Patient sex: M
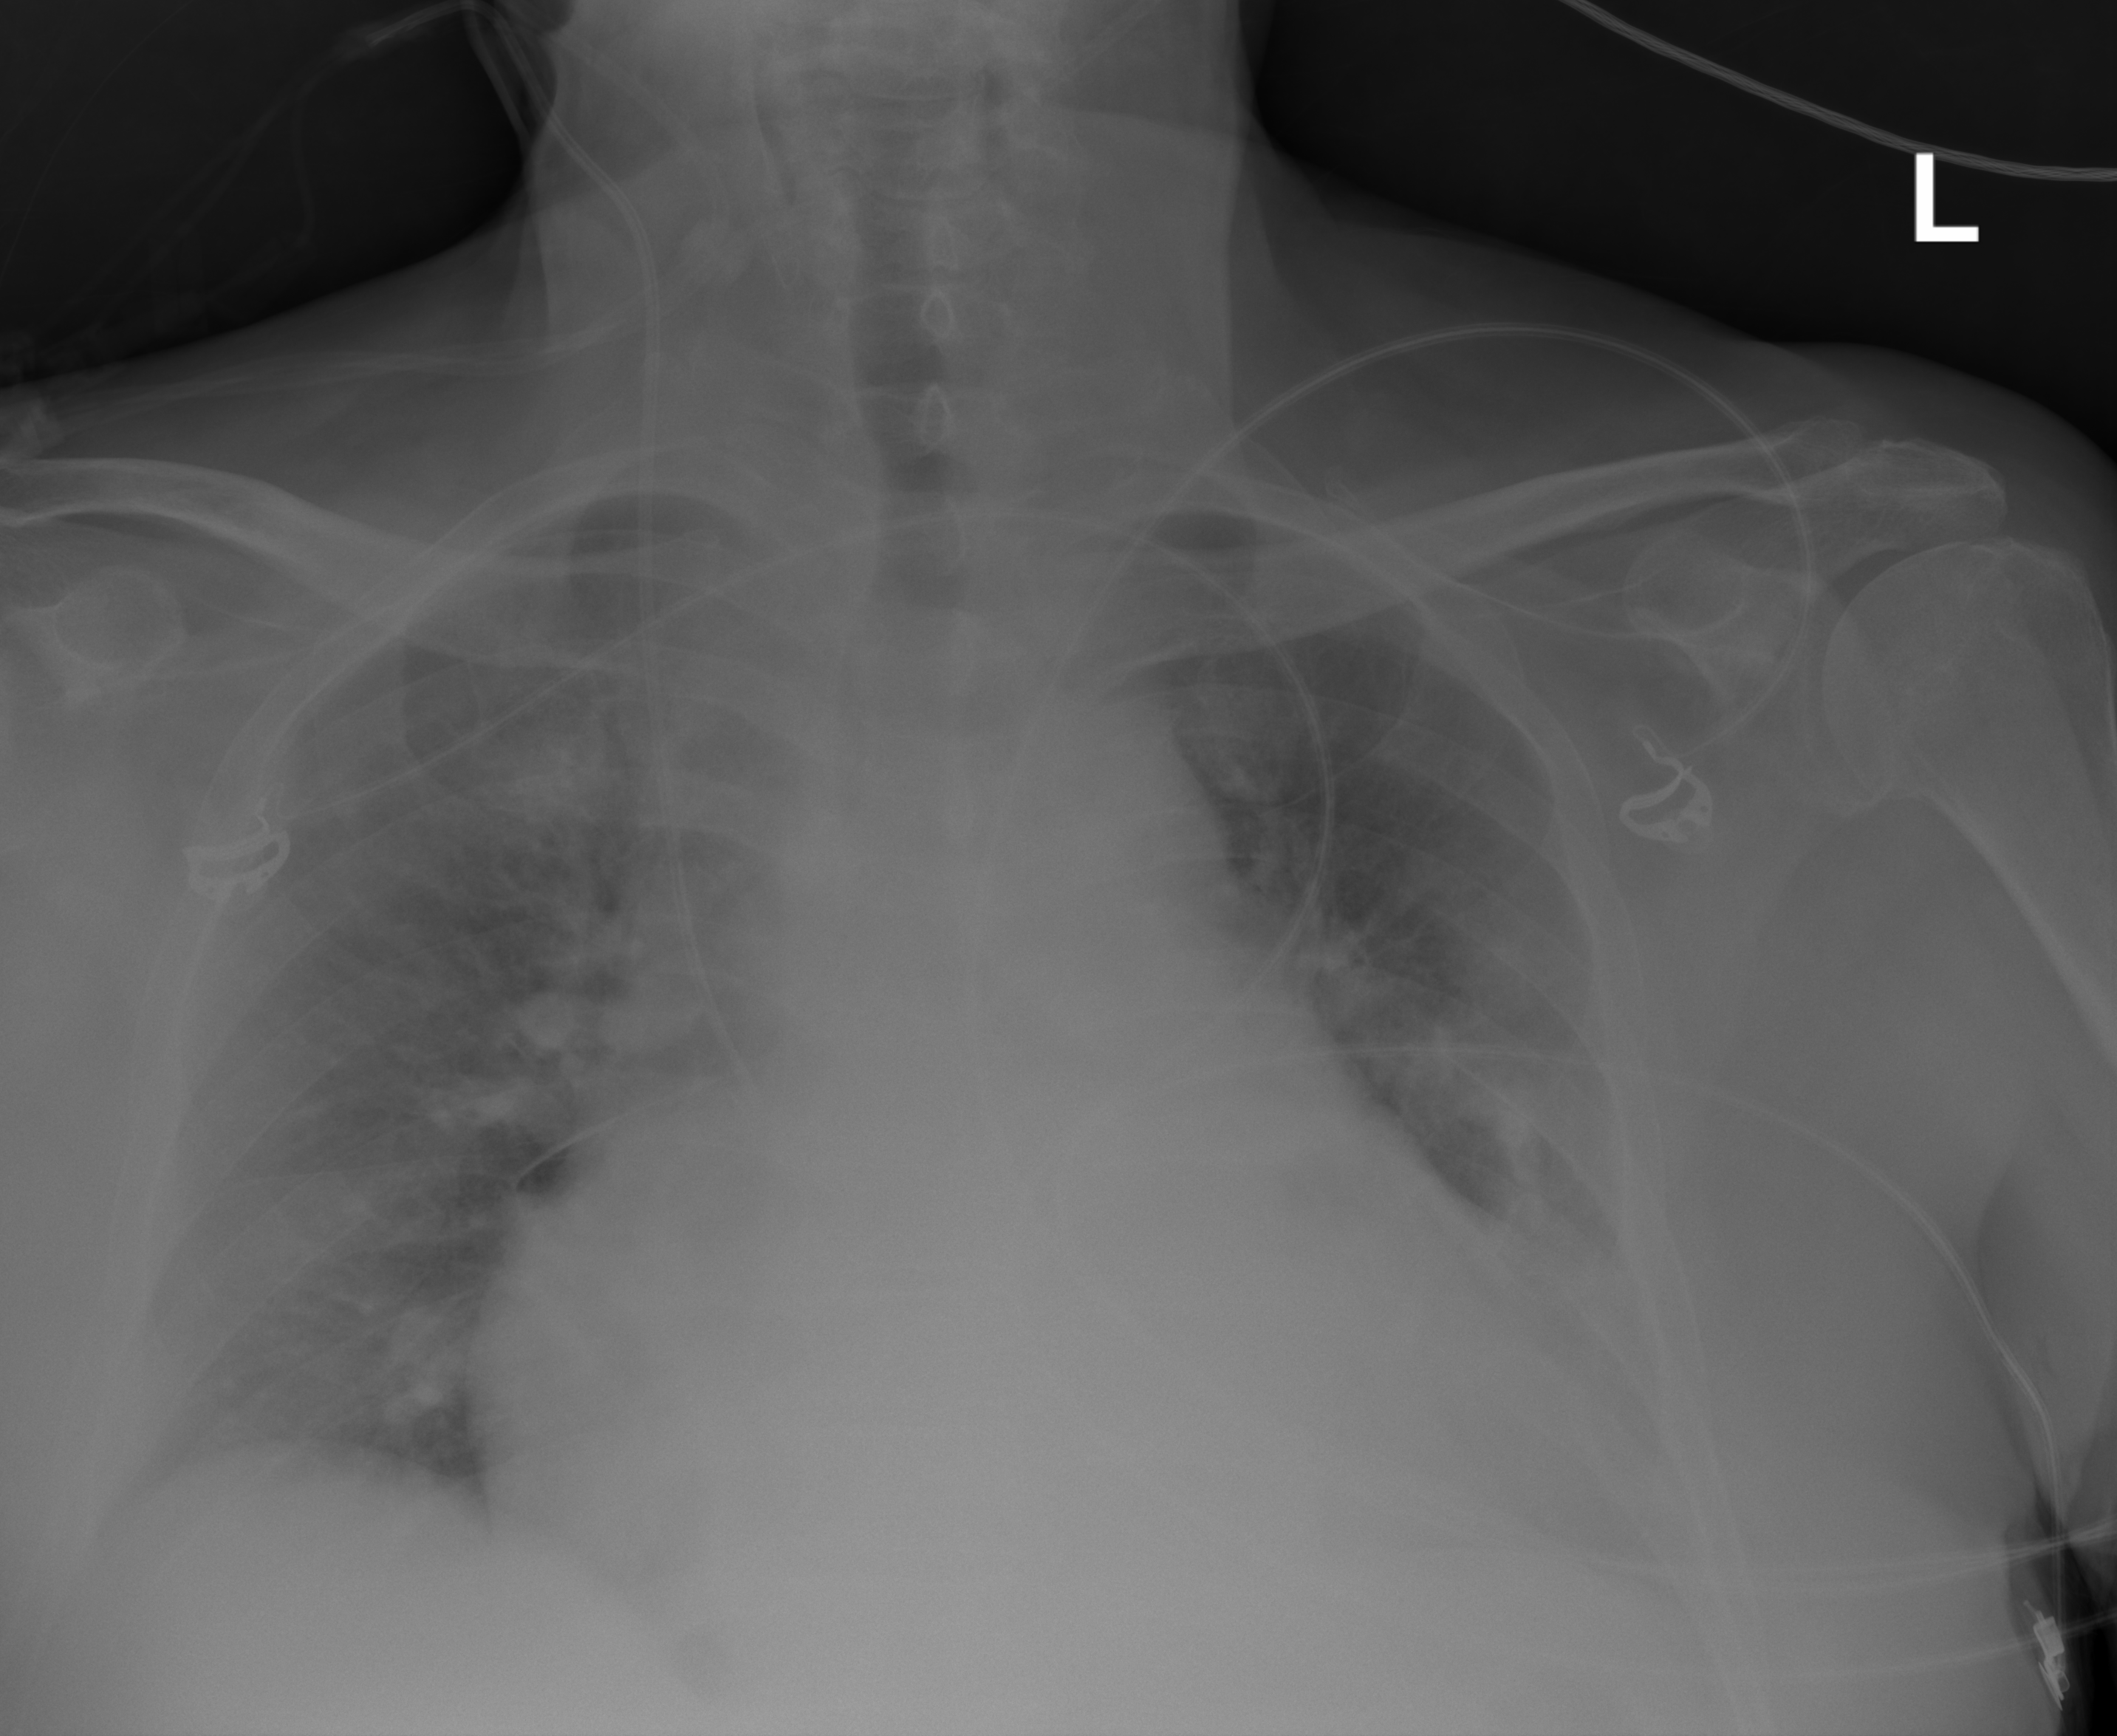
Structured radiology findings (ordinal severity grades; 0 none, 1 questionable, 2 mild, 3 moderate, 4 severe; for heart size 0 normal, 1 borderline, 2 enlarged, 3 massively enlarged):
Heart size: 3
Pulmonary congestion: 0
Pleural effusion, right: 0
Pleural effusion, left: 1
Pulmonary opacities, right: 0
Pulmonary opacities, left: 0
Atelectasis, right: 1
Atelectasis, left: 1